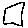
Label: square